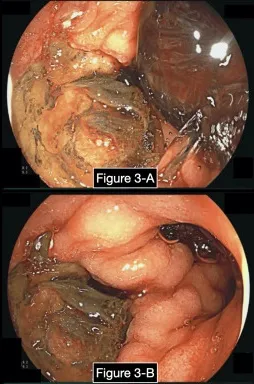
Second EGD showing a duodenal bulb ulcer. . These are images taken from the second EGD after a concern for upper GI bleeding developed. Figures.
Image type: endoscopy (gi_endoscopy)